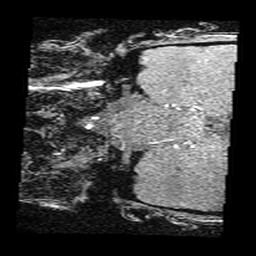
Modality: angio
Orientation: coronal
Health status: ill
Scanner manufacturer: ge
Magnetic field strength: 3 T
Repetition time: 0.024 s
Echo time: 0.0057 s